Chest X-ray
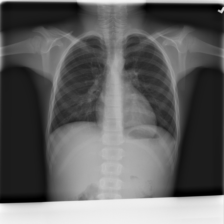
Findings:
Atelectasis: negative
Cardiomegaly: negative
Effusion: negative
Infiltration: negative
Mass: negative
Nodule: negative
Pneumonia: negative
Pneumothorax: negative
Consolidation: negative
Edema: negative
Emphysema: negative
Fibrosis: negative
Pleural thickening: negative
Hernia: negative